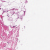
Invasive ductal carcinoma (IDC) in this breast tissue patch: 0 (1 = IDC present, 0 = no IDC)